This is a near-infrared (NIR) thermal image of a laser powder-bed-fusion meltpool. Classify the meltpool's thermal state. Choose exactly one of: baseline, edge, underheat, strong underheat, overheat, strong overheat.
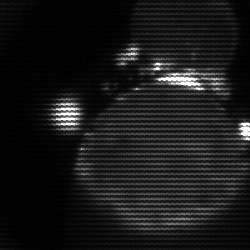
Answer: edge